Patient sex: F
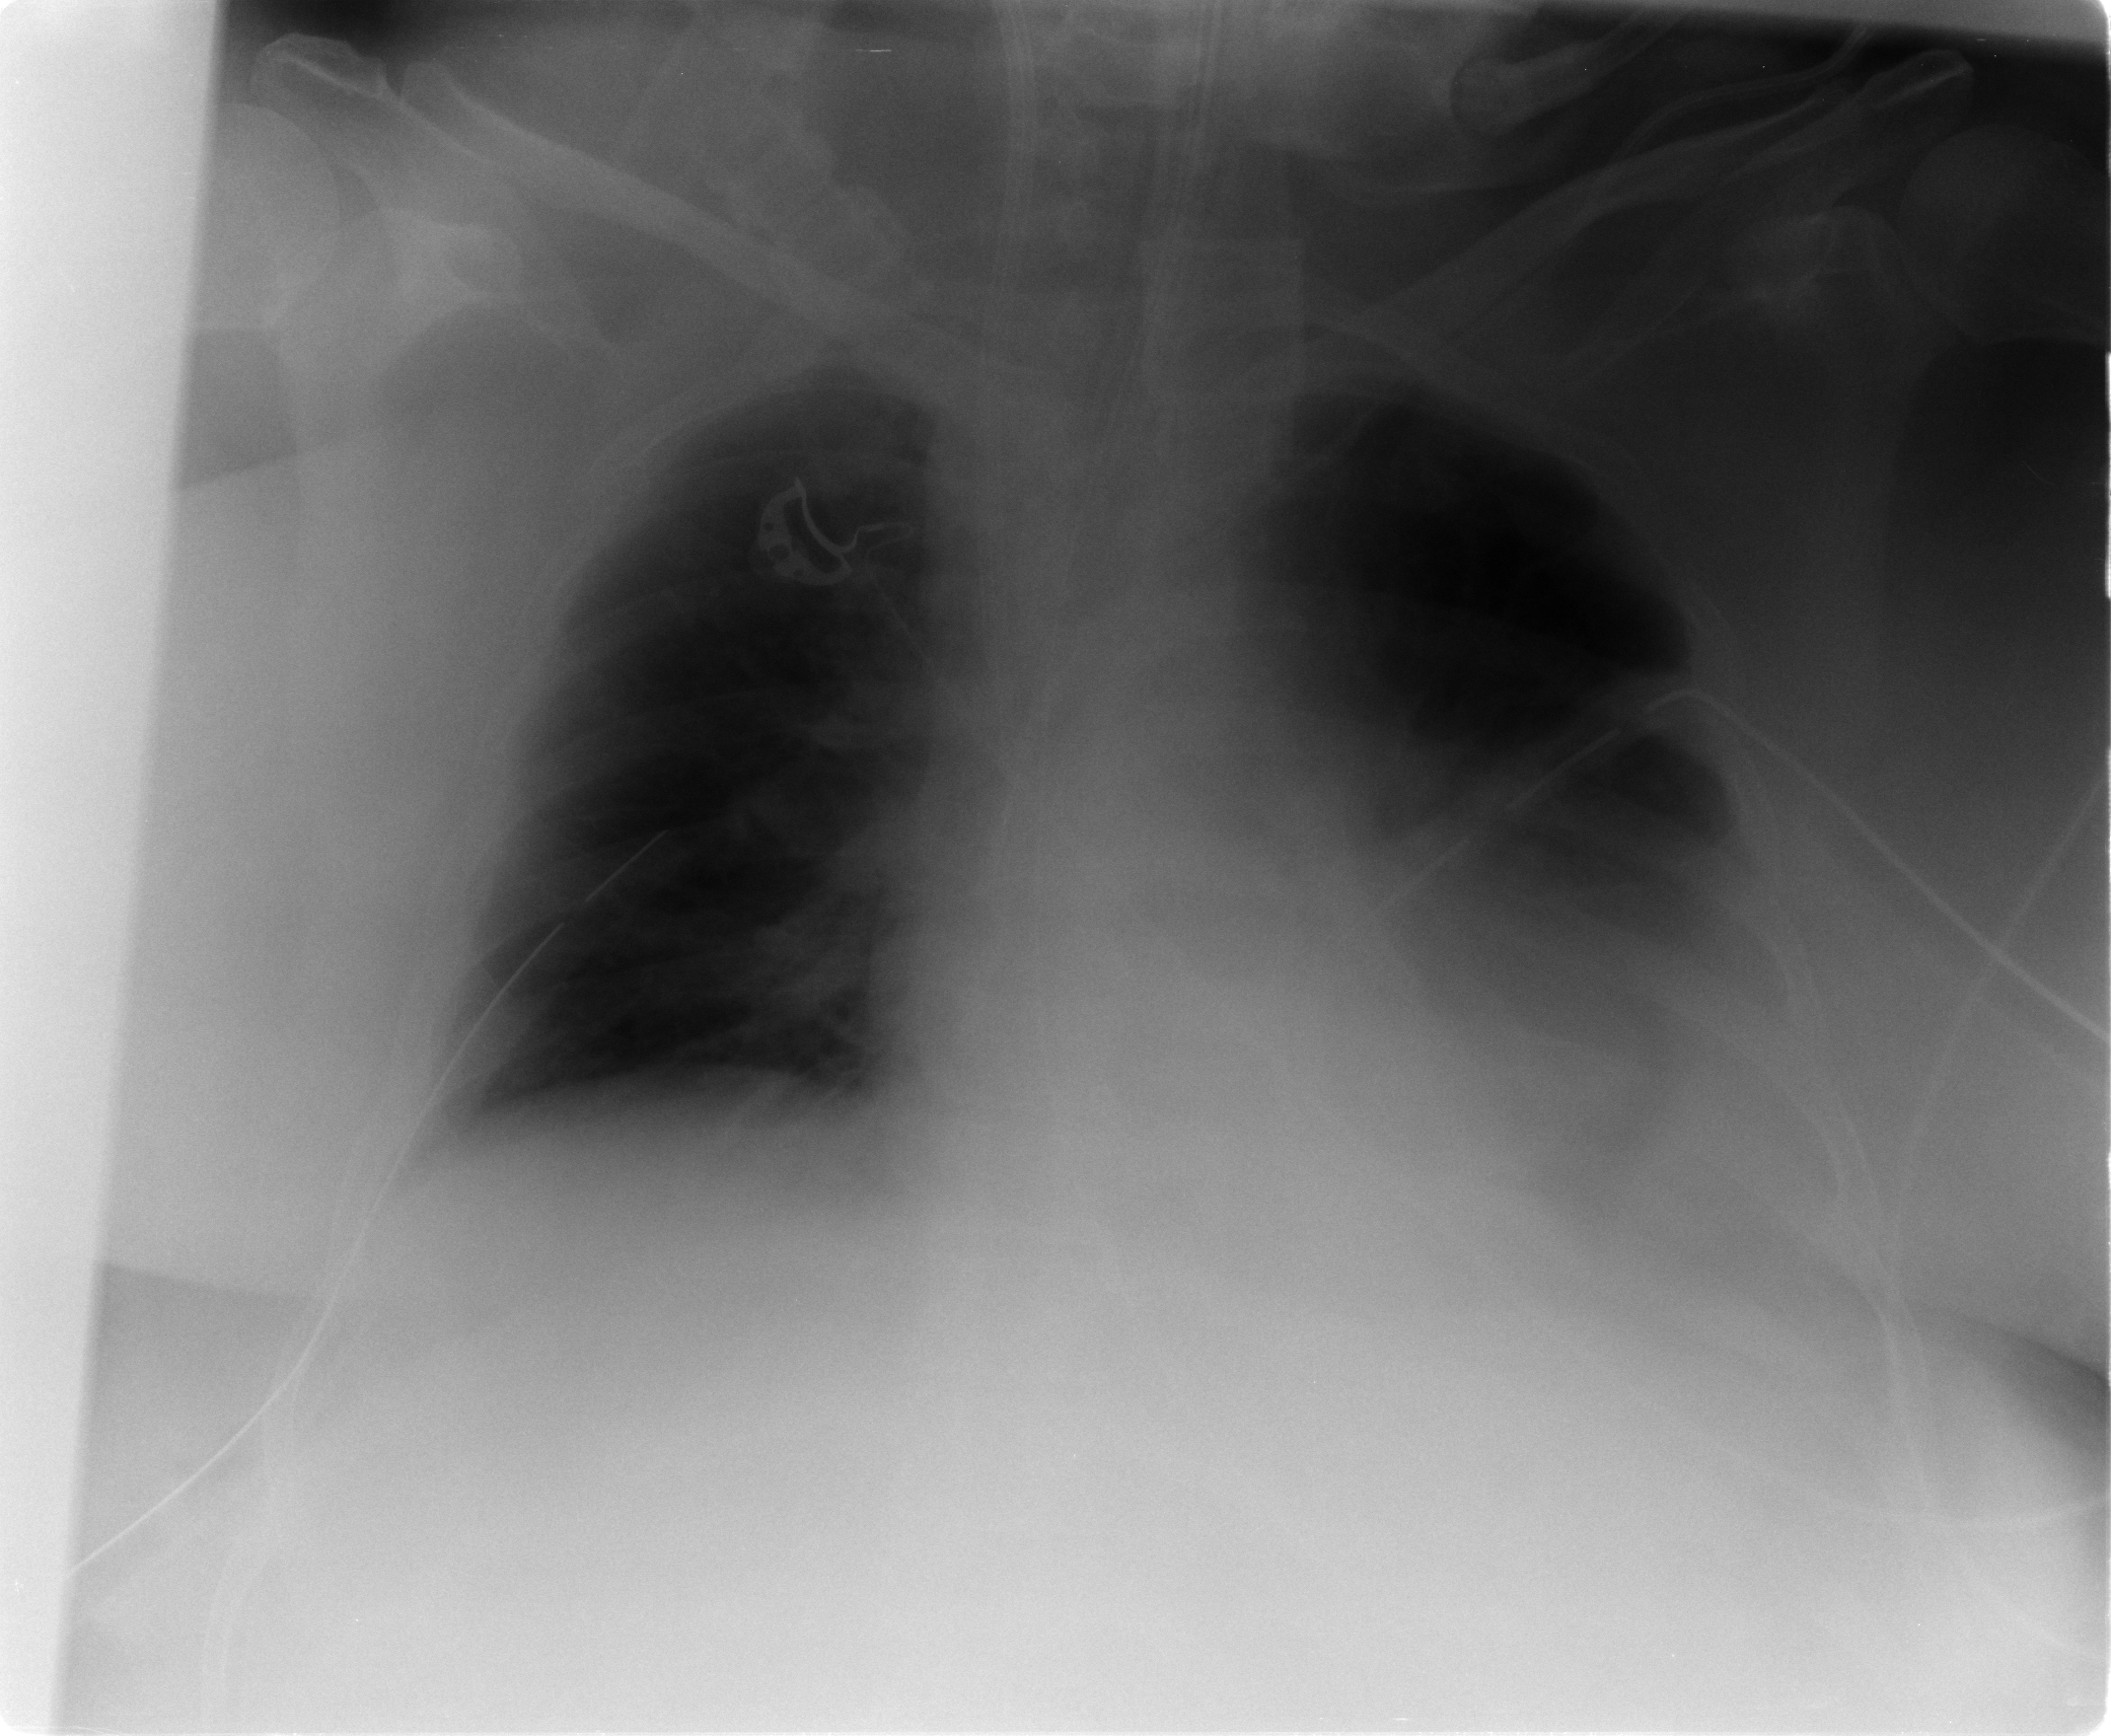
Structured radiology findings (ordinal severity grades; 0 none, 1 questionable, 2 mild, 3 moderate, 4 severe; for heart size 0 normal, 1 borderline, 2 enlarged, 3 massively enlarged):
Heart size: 2
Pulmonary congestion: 2
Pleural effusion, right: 0
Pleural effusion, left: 2
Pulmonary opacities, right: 0
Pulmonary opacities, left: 0
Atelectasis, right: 2
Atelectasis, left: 3